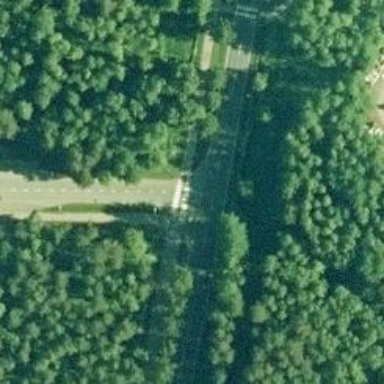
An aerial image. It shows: Marked crossing on the road.